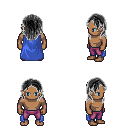
a pixel art fantasy rpg character, male body template, human, dark skin, blue cape, magenta pants, gray long hairstyle, four views (front, back, left, right), 2x2 character sprite sheet, small pixel art, hard edges, no anti-aliasing